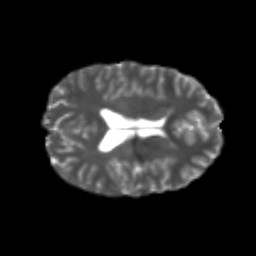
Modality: T2w
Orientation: axial
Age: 24
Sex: male
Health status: healthy
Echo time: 0.074 s